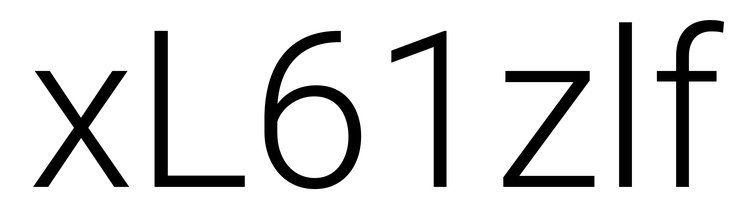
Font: Roboto_Light